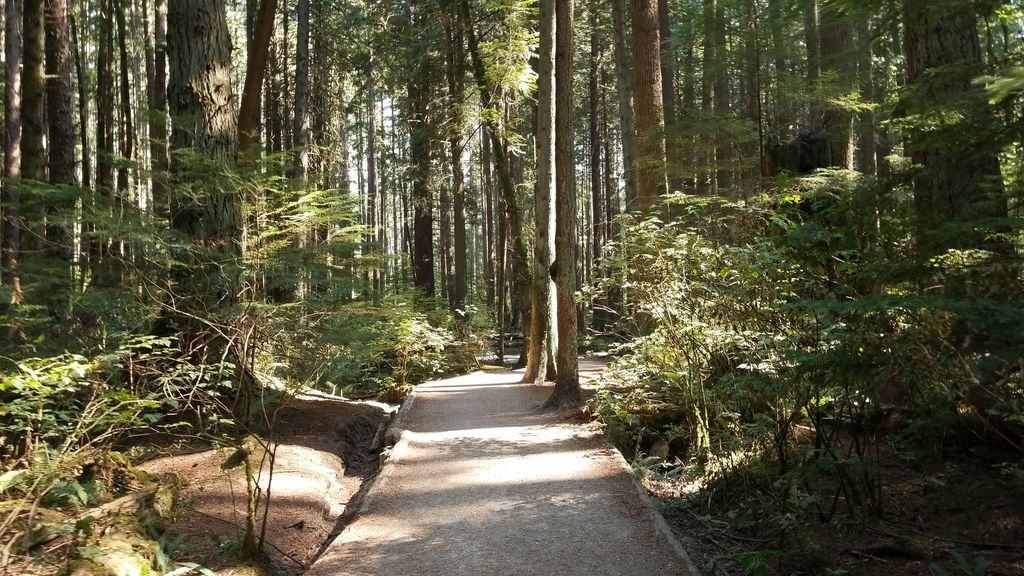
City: vancouver